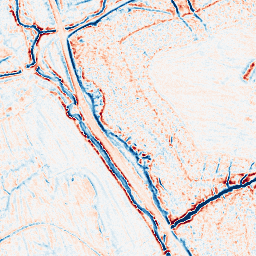
Category: edge_preserving
Decomposition family: bilateral
Decomposition parameters: d: 9
sigma_color: 25
sigma_space: 75
Upsampling method: quadratic
Upsampling parameters: scale: 8
Upsampling scale: 8